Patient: sex F, age 48
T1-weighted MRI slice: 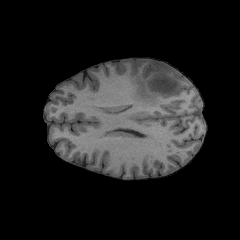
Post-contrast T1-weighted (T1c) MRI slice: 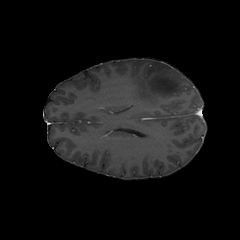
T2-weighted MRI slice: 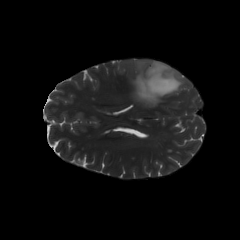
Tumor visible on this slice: yes
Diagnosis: Astrocytoma, IDH-mutant
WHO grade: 3